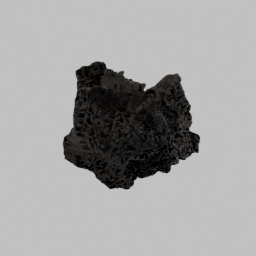
Label: architecture